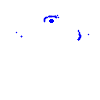
Particle: kaon